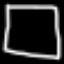
Label: square